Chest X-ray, AP view. Patient: 58 years old, sex F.
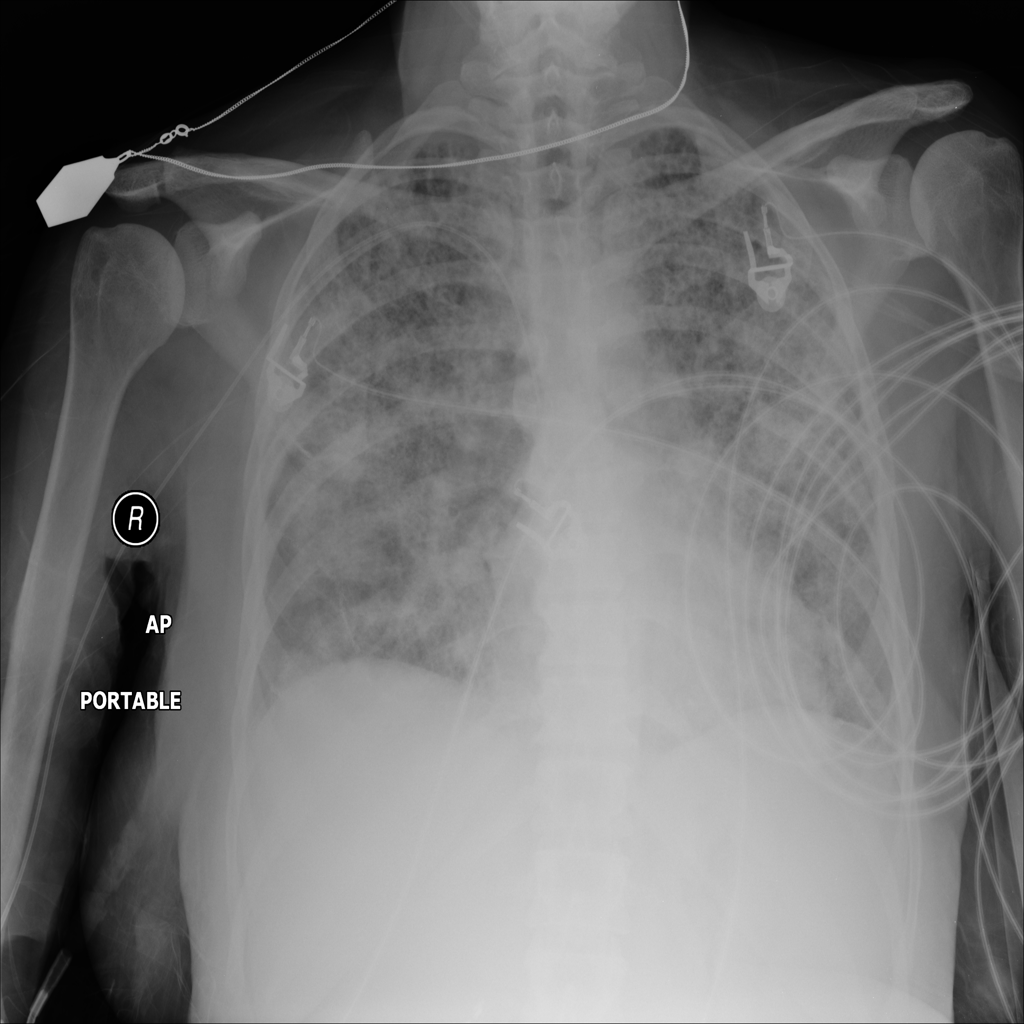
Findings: Infiltration